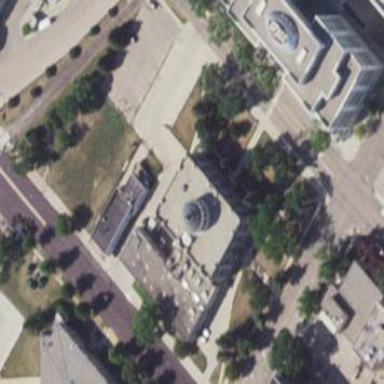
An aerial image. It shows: Public courthouse building.